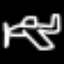
Label: airplane